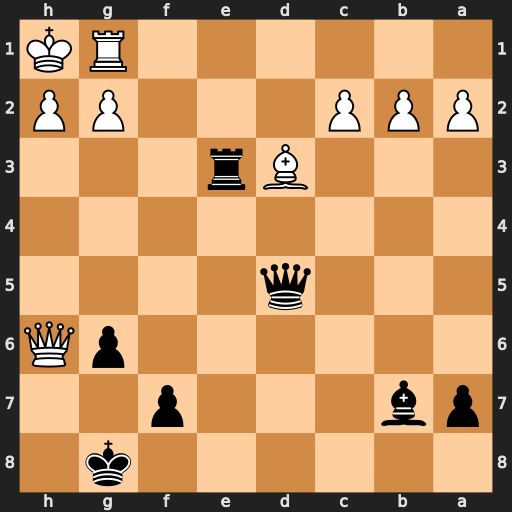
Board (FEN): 6k1/pb3p2/6pQ/3q4/8/3Br3/PPP3PP/6RK
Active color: b
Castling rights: -
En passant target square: -
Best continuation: Qxg2+ Rxg2 Re1+ Bf1 Rxf1#